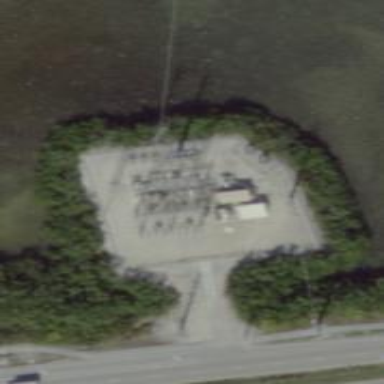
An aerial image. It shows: Switch used for power control.